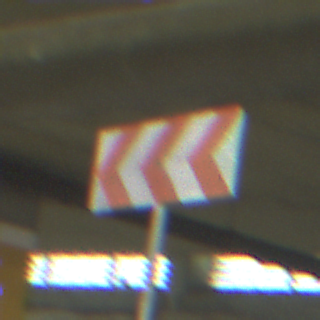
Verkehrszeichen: RichtungstafelnInKurvenGrossRechts
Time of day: NotSpecified
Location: Indoor (Special)
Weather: NotSpecified
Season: NotSpecified
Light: Artificial